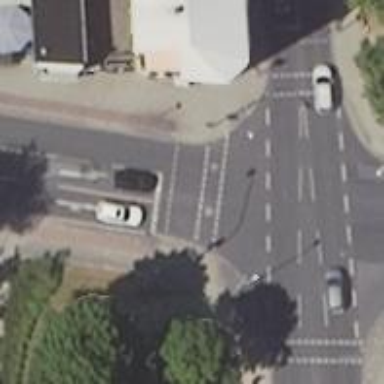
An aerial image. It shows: Road crossing with traffic signals.